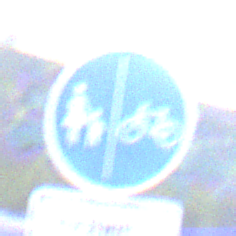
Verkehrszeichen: GetrennterRadUndGehwegRadwegRechts
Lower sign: BesondereFahrzeugeUndTransportgueter7
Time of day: MorningAfternoon
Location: Outdoor (Urban)
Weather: PartlyCloudy
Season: NotSpecified
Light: Natural